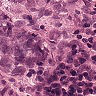
Metastatic tissue present: yes